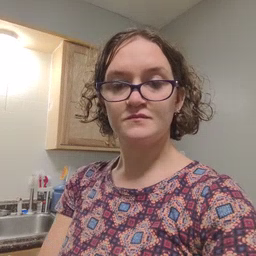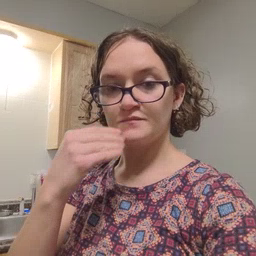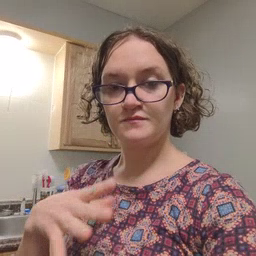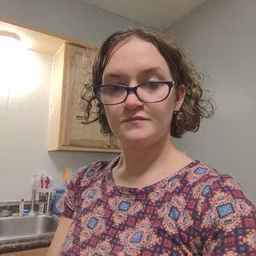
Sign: pajamas